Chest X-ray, AP view. Patient: 65 years old, sex M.
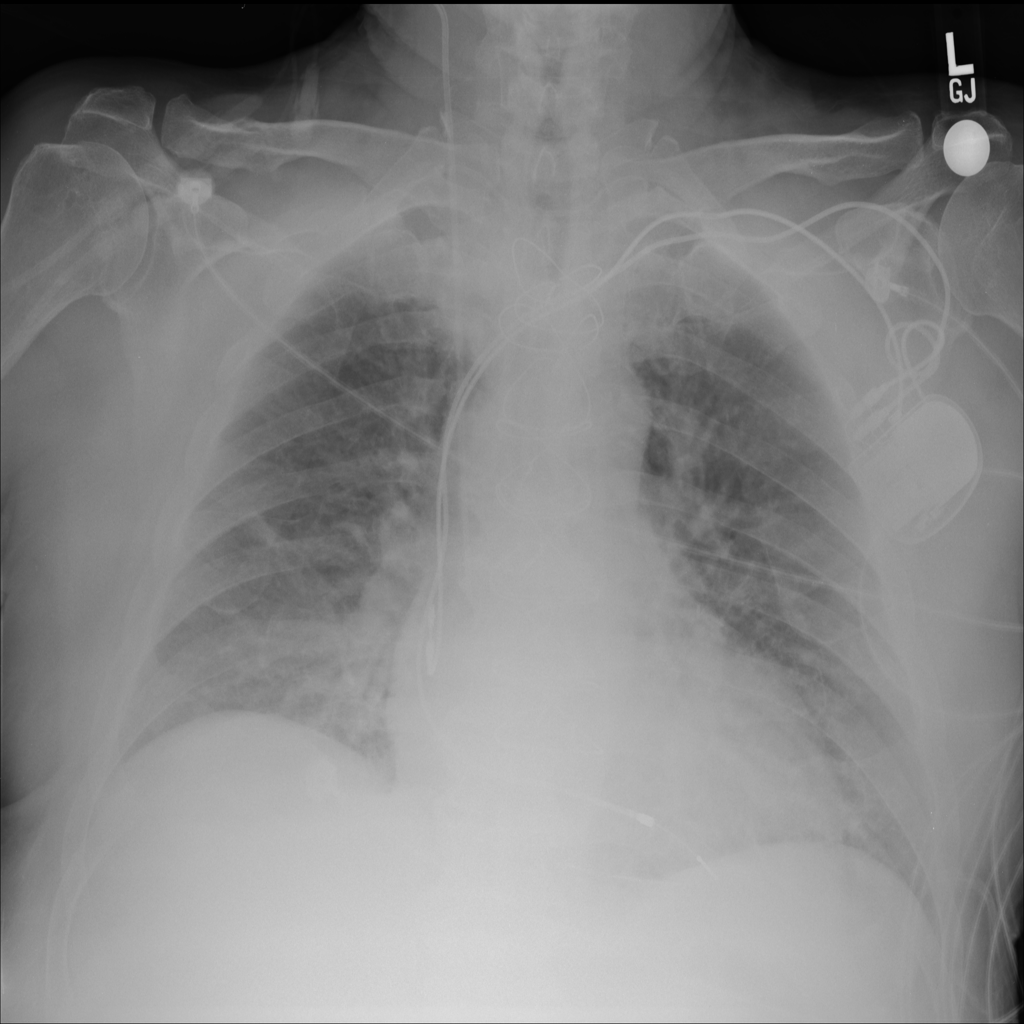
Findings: Effusion, Infiltration